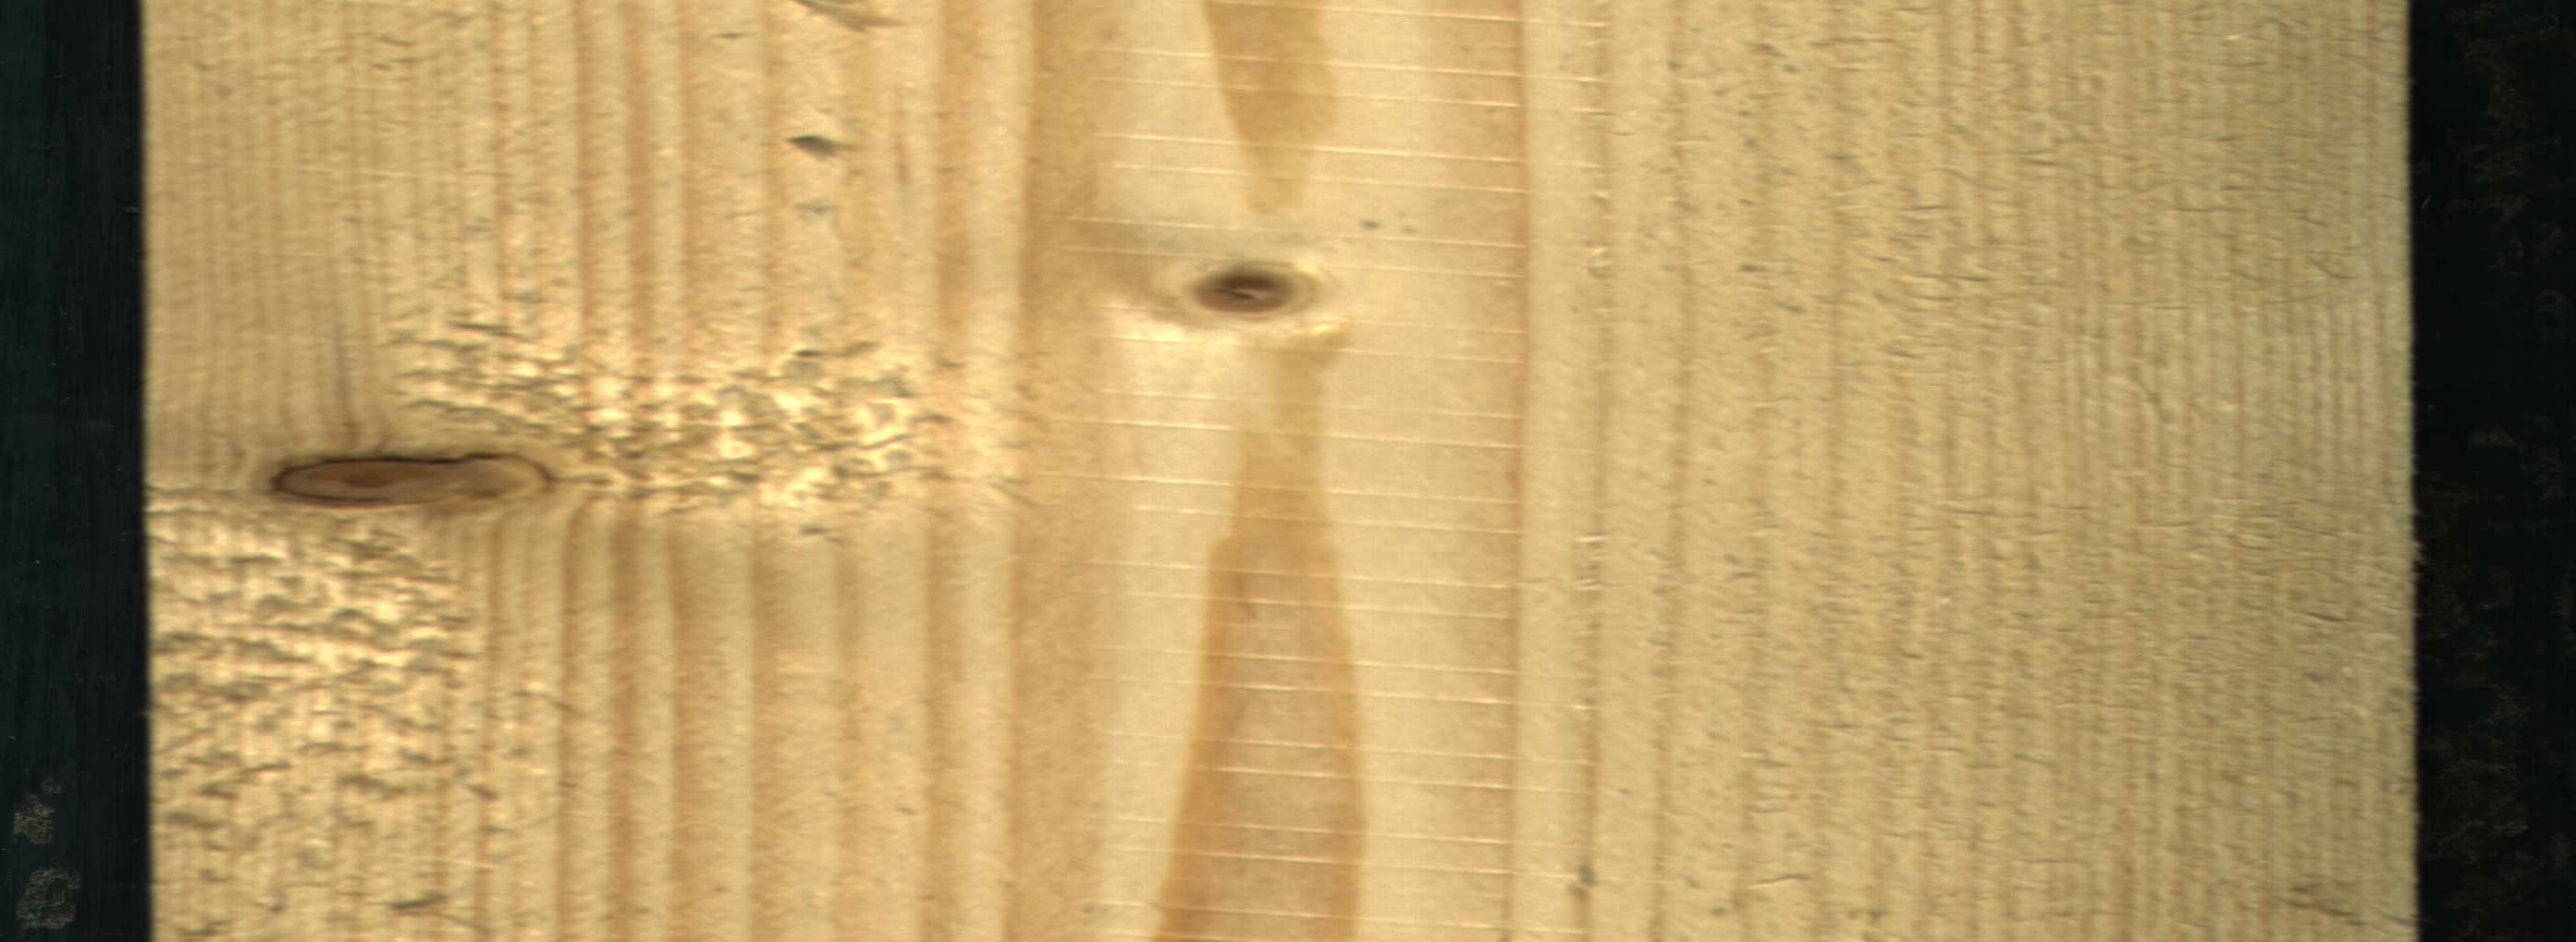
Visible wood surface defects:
Dead_Knot
Live_Knot